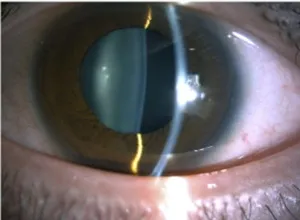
Left eye.
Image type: ophthalmic_imaging (slit_lamp_photograph)